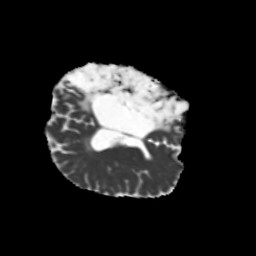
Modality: MD
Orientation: axial
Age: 48
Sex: male
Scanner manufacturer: siemens
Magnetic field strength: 3 T
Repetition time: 5.25 s
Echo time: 0.08 s